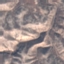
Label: HerbaceousVegetation